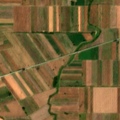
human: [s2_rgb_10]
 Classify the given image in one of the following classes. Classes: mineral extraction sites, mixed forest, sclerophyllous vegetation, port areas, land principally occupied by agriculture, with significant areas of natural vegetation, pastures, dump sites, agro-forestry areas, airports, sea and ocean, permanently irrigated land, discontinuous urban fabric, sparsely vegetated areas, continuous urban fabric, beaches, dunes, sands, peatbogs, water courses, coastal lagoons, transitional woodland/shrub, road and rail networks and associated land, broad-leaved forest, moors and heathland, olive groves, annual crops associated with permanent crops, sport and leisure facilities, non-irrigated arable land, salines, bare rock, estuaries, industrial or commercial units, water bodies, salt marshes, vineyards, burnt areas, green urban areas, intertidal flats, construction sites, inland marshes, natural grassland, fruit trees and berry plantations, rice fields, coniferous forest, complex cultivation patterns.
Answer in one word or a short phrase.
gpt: non-irrigated arable land, land principally occupied by agriculture, with significant areas of natural vegetation